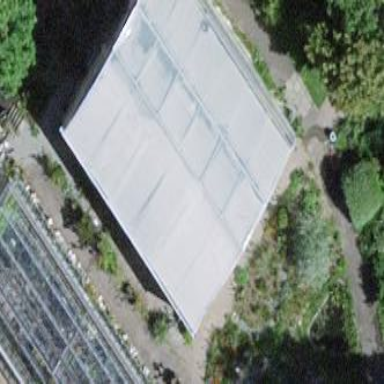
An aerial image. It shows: Greenhouse used for horticulture.